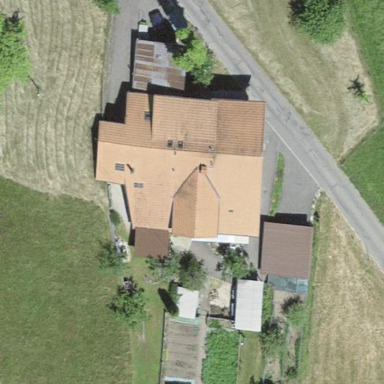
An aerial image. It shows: Farm building.